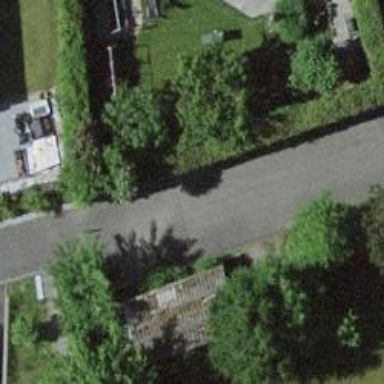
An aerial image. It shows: Bollard.